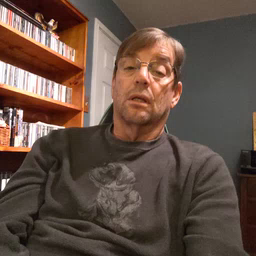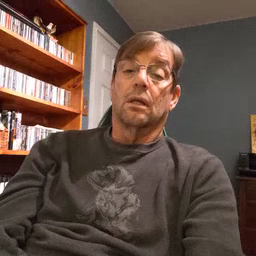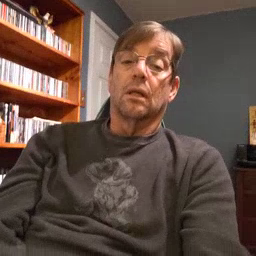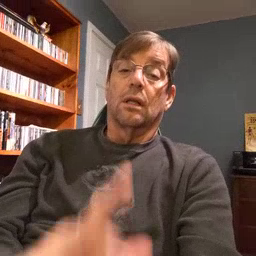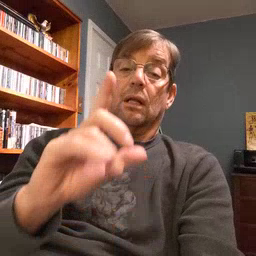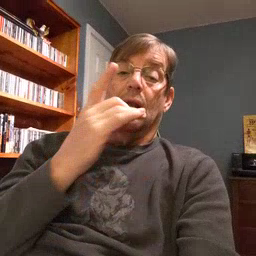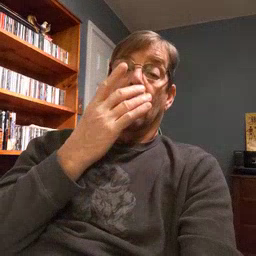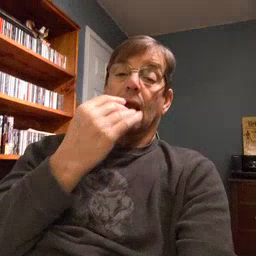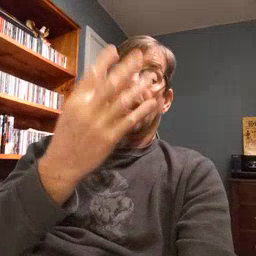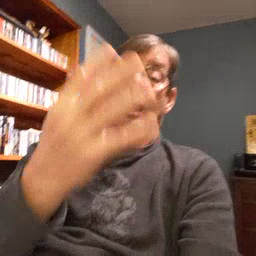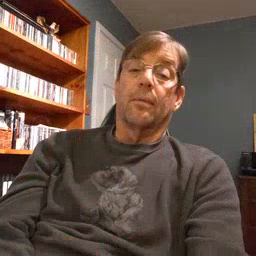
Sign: lamp